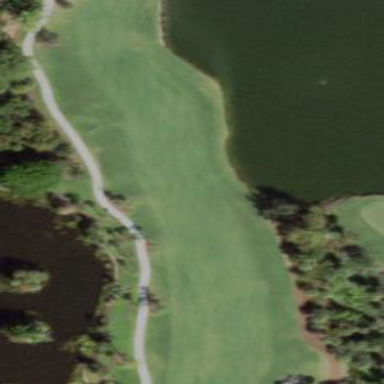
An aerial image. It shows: Golf fairway surrounded by grass.